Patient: sex M, age 55
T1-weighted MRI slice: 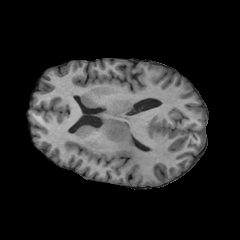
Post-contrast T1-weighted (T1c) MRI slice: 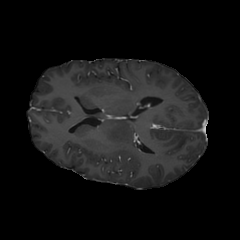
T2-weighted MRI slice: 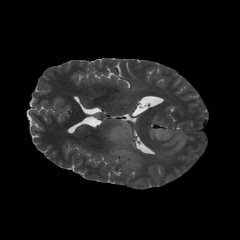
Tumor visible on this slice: yes
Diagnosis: Astrocytoma, IDH-wildtype
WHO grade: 2